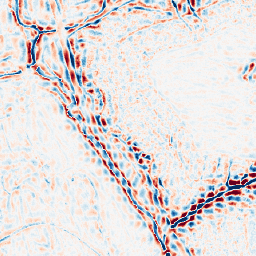
Category: wavelet
Decomposition family: wavelet_dwt
Decomposition parameters: wavelet: db8
level: 3
Upsampling method: nearest
Upsampling parameters: scale: 2
Upsampling scale: 2